Question:
In Excel i am using following formula :-
'''
="Select Count(1) Into Count1 From TRB_TPOAR Where tpo_id='" & A2 & "' and eta_id=old_eta_id and date_creation=to_date('" & B2 & "','dd/mm/yyyy HH24:MI:SS') and UTL1_EDS_ID='DEI037';
if Count1>0 then
Update TRB_TPOAR Set Eta_id=new_eta_id Where tpo_id='" & A2 & "' and eta_id=old_eta_id and date_creation=to_date('" & B2 & "','dd/mm/yyyy HH24:MI:SS') and UTL1_EDS_ID='DEI037';
DBMS_OUTPUT.PUT_LINE('" & A2 & "' UPDATED');
end if;"
'''
In excel sheet Column B contains datetime information(eg 1/14/2013 12:20:01 PM), But when i apply the formula,it adds some other numeric value.Can anyone help me,what are the changes to make in above formula?
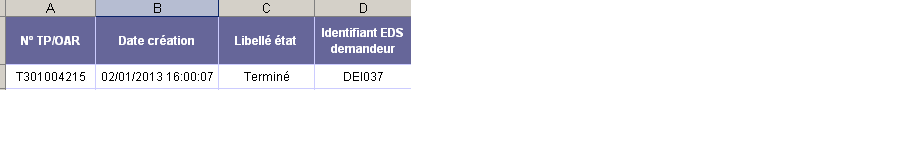
Answer: In your case, Excel returns the serila number of the date in referenced cell. To make sure it returns a string dispaying the date in the format you want, use '=TEXT(cell, FormatString)'.
E.g.: 'TEXT(C2, "dd/mmm/yy")'
Bonne chance